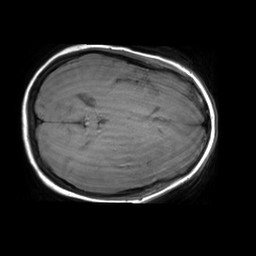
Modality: T1w
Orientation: axial
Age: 46
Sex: female
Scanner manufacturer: philips
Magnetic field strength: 3 T
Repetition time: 0.4739 s
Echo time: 0.01 s